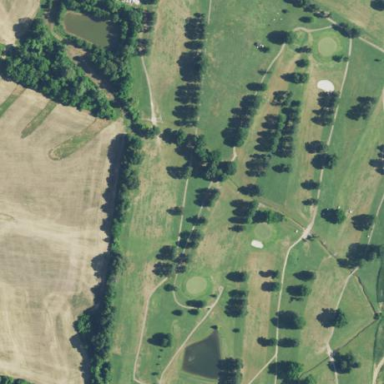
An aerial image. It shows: Golf course surrounded by greenery.